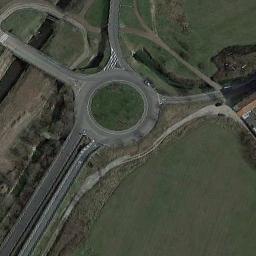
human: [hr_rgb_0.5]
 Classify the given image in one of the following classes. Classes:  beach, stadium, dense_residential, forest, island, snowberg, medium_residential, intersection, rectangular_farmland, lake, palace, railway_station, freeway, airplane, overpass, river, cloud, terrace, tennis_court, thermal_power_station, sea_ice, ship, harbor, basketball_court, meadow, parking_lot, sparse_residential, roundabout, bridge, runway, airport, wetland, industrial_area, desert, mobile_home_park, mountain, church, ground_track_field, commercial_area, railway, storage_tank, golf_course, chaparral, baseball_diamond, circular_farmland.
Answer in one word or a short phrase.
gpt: roundabout